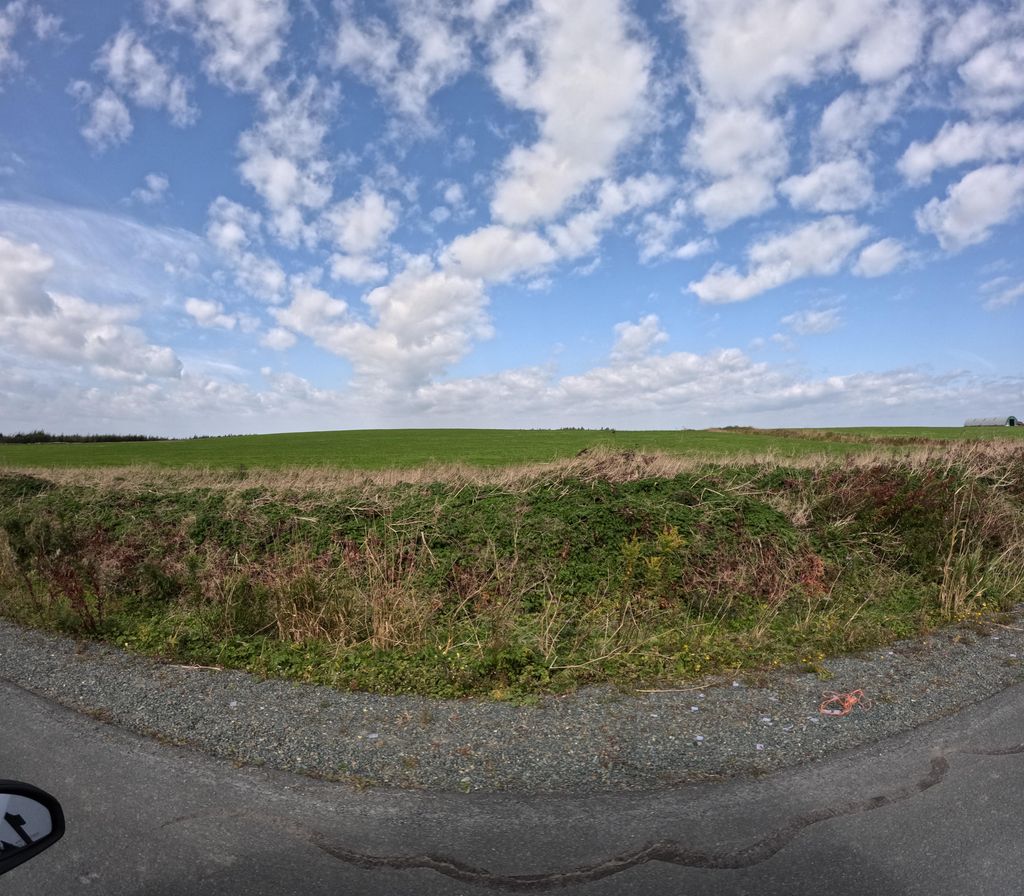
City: st_johns